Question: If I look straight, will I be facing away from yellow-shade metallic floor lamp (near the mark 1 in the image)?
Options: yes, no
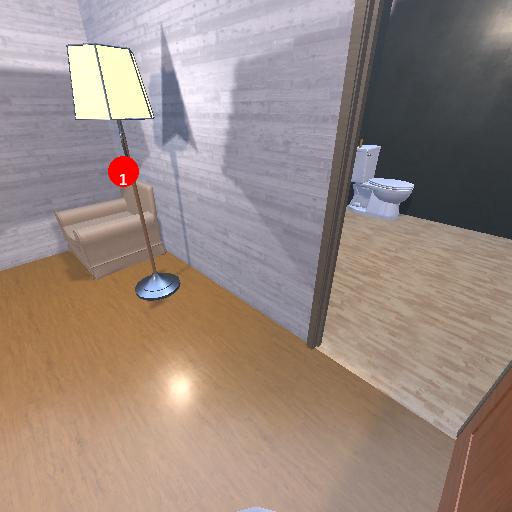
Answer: yes